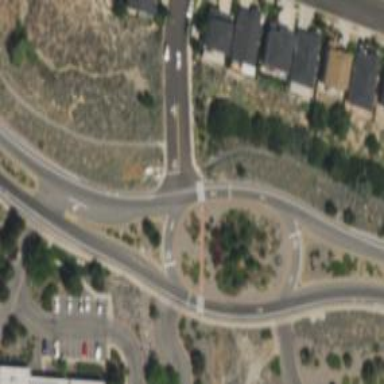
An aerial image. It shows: Roundabout at tertiary road junction.